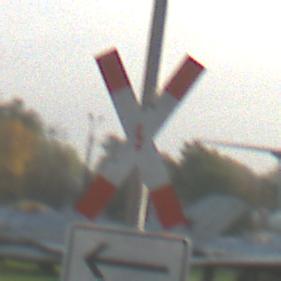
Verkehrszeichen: Andreaskreuz
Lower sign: RichtungsangabeDurchPfeile1
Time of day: SunriseSunset
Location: Outdoor (Special)
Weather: Clear
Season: NotSpecified
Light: Natural